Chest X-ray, AP view. Patient: 69 years old, sex M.
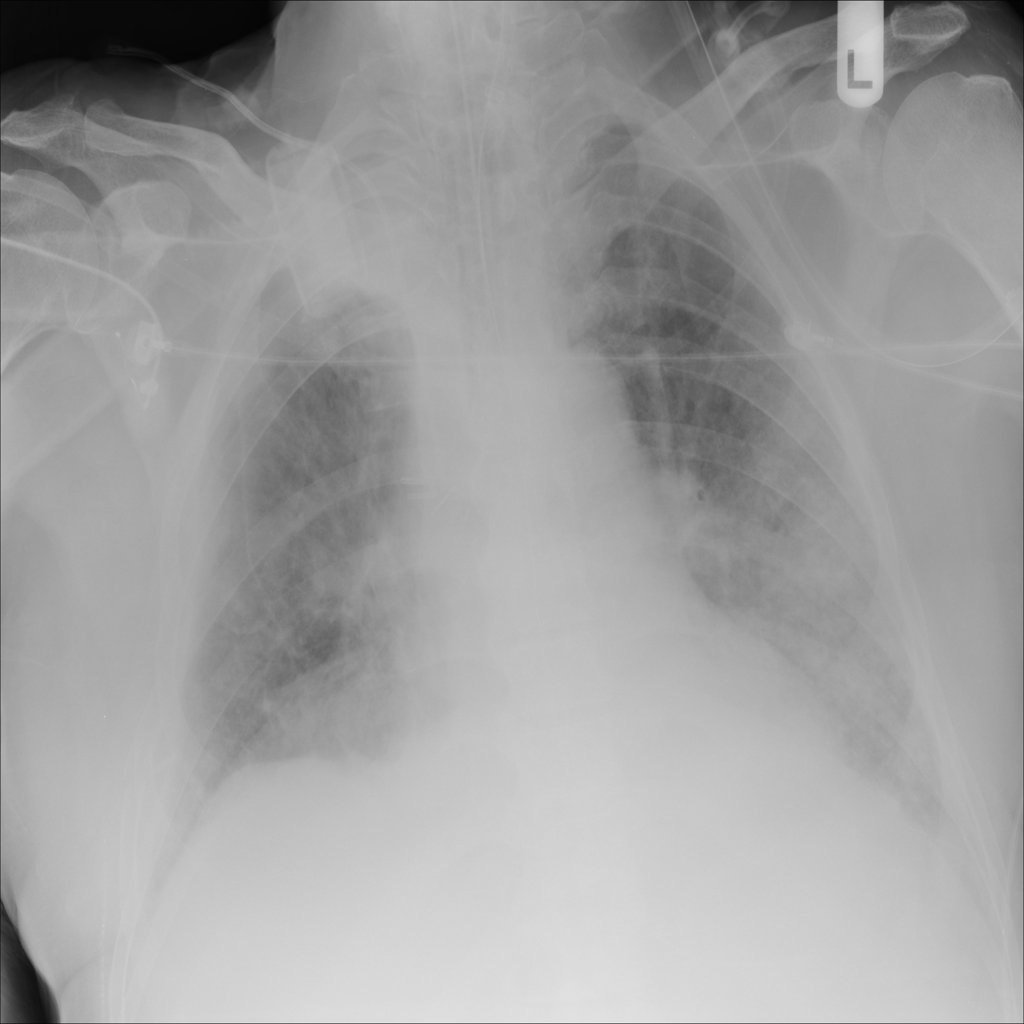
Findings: Infiltration